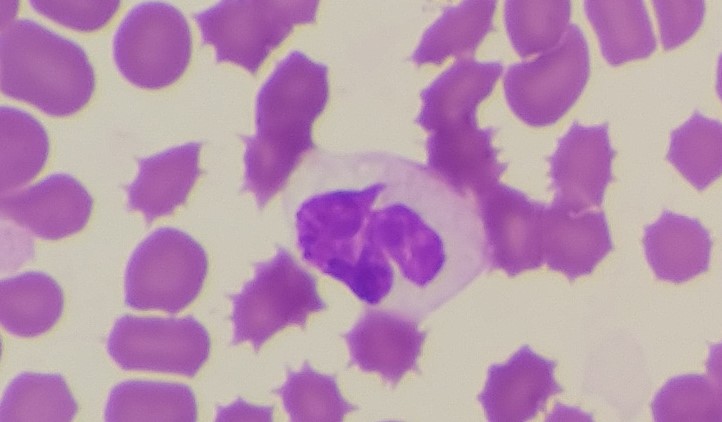
White blood cell type: Neutrophil